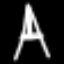
Label: The Eiffel Tower